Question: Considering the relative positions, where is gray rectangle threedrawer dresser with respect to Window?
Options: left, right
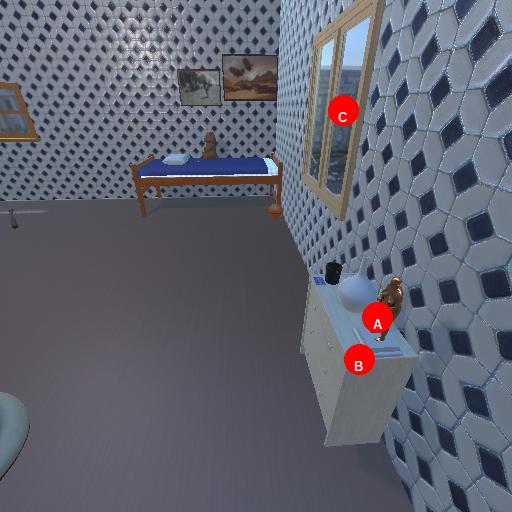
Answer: left